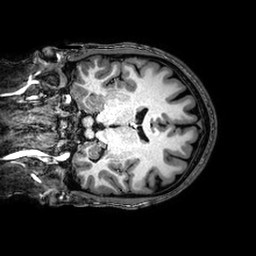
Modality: T1w
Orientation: coronal
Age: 31
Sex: male